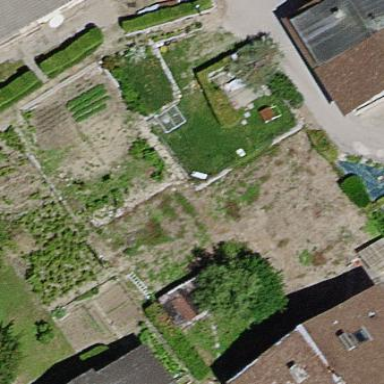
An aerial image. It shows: Garden that is leisure land.